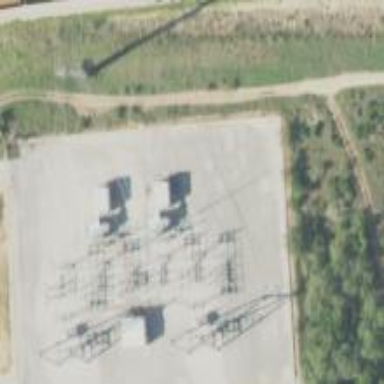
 classified as industrial. Surrounding the substation is fence."